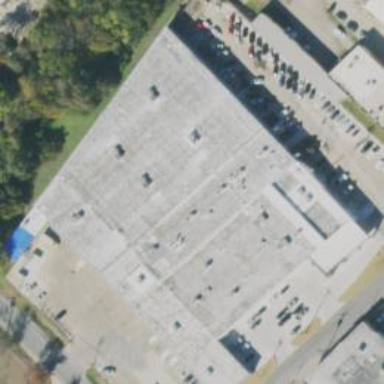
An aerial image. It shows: Warehouse and car repair shop.